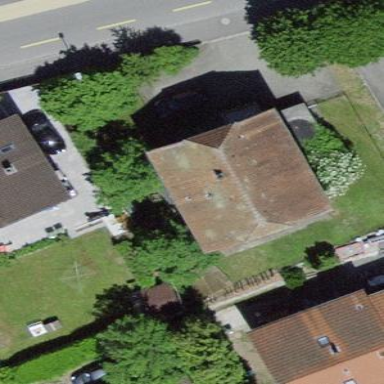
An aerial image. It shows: Residential building.